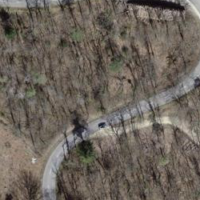
EUNIS habitat code: 41
Species observed at this site:
Lathyrus niger